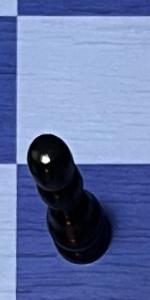
Label: Pawn_Black